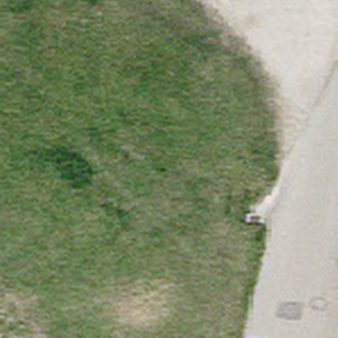
Label: other